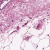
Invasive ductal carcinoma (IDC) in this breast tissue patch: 0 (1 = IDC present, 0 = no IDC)